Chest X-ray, PA view. Patient: 50 years old, sex F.
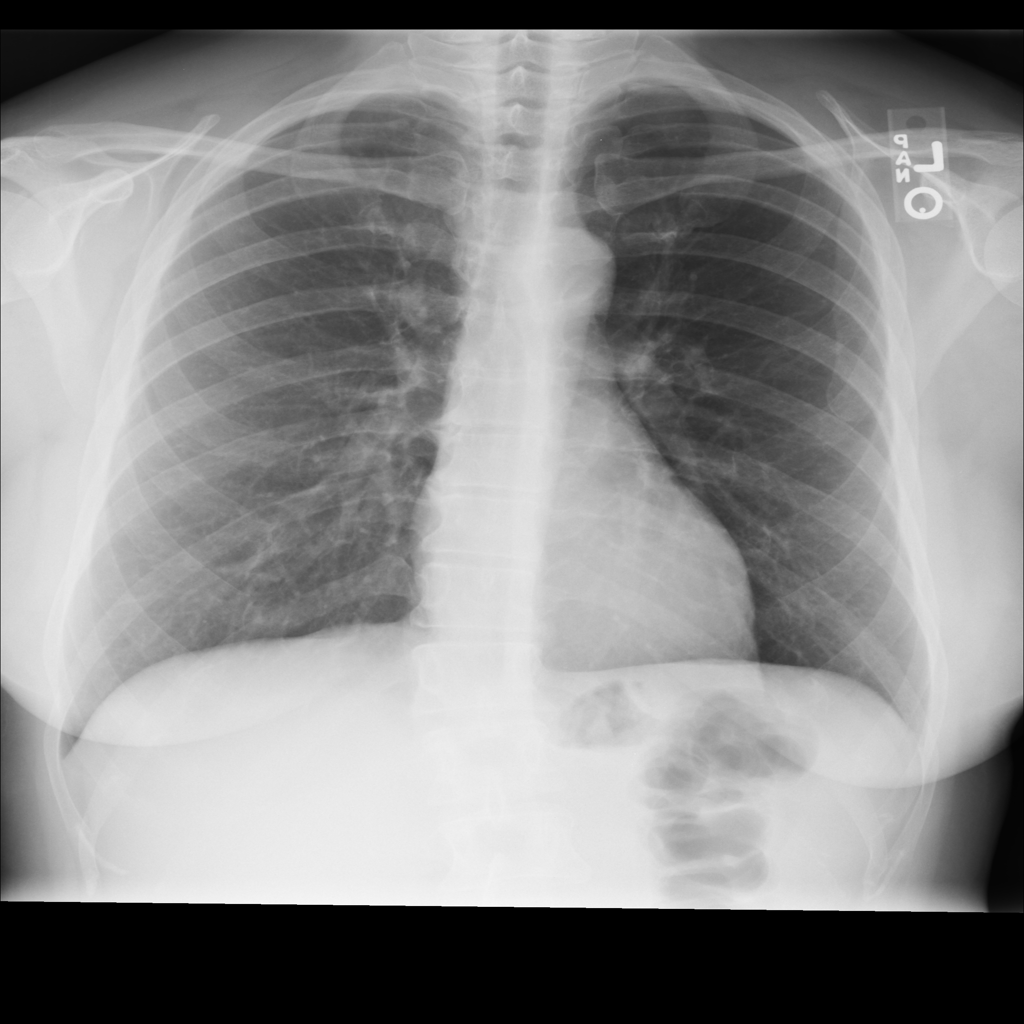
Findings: No Finding